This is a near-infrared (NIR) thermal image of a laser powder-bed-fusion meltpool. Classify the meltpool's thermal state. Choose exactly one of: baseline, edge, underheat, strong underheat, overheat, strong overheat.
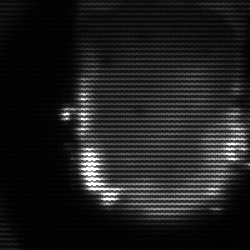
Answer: baseline